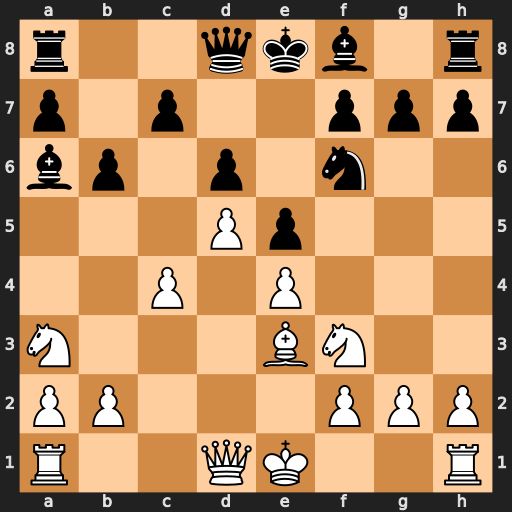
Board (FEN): r2qkb1r/p1p2ppp/bp1p1n2/3Pp3/2P1P3/N3BN2/PP3PPP/R2QK2R
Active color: w
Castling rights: KQkq
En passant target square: -
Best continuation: Qa4+ Qd7 Qxa6